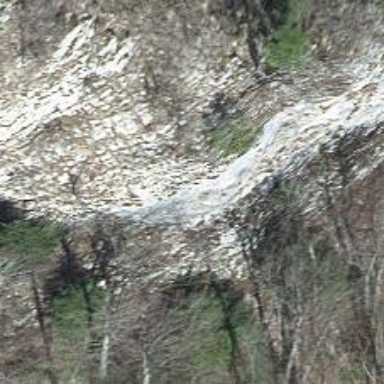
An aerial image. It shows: Natural cliff.